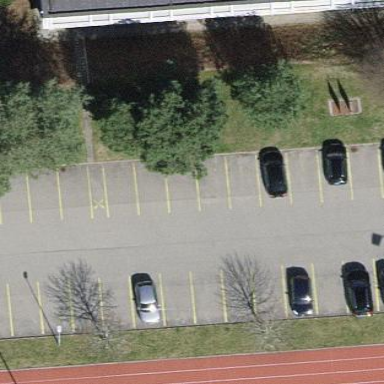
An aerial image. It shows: Parking area with asphalt surface.